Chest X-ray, AP view. Patient: 32 years old, sex M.
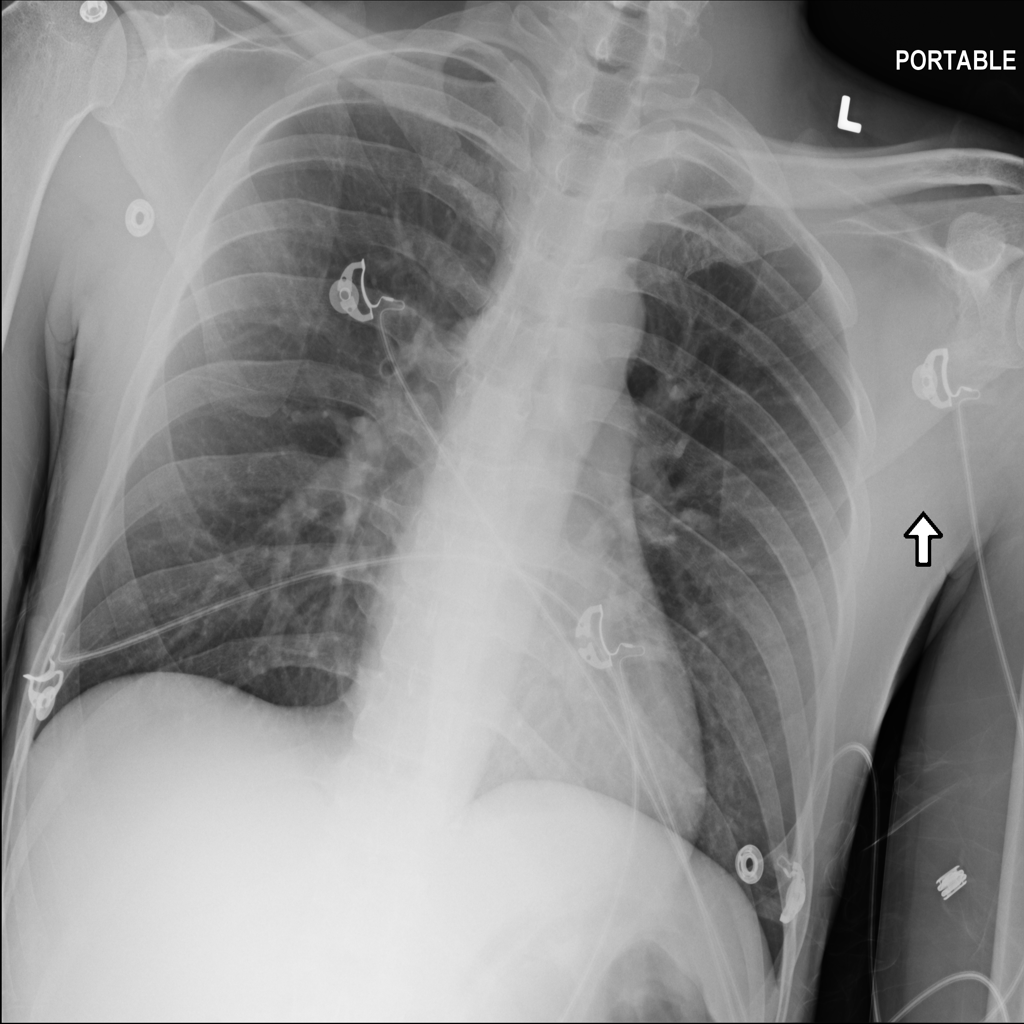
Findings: No Finding